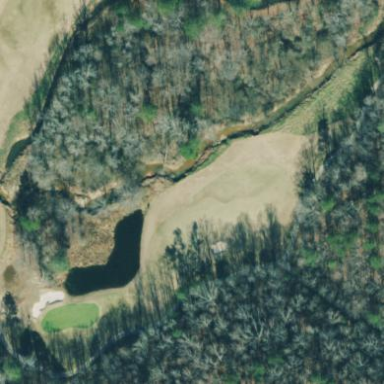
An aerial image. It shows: Area of rough grass used for golf.